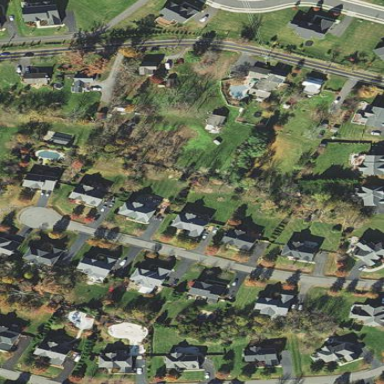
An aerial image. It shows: Residential neighborhood with grassy surroundings.